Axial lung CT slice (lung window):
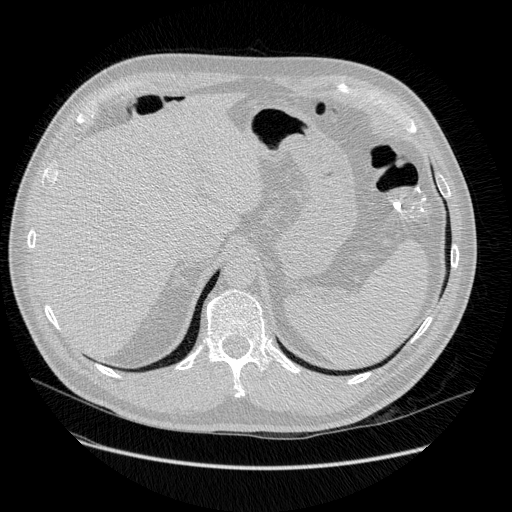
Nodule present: no